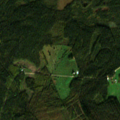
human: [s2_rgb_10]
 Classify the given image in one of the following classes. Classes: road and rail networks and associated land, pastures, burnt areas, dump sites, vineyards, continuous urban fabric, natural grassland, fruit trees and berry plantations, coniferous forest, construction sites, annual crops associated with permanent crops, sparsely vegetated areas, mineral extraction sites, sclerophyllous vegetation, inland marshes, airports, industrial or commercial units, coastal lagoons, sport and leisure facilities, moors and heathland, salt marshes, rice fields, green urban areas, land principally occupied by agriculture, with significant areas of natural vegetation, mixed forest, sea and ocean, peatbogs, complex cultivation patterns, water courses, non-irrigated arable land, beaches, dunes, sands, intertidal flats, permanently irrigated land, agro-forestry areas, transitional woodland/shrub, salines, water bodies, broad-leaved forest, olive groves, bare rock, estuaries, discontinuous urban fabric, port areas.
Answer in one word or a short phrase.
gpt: non-irrigated arable land, coniferous forest, mixed forest, transitional woodland/shrub